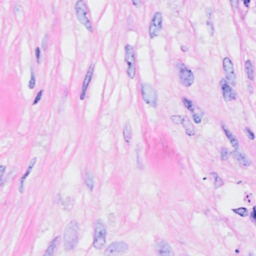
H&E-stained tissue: Breast